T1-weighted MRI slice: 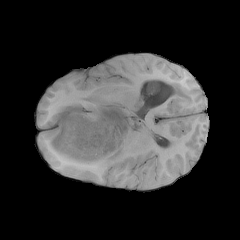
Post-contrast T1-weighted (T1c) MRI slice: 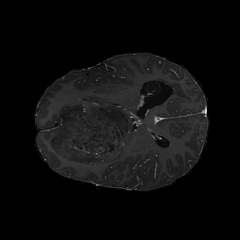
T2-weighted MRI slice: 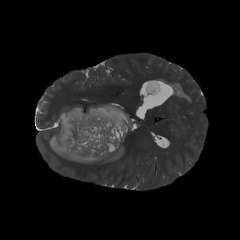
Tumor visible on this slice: yes